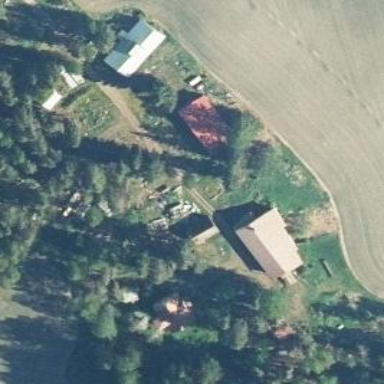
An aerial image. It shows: Farmyard area.